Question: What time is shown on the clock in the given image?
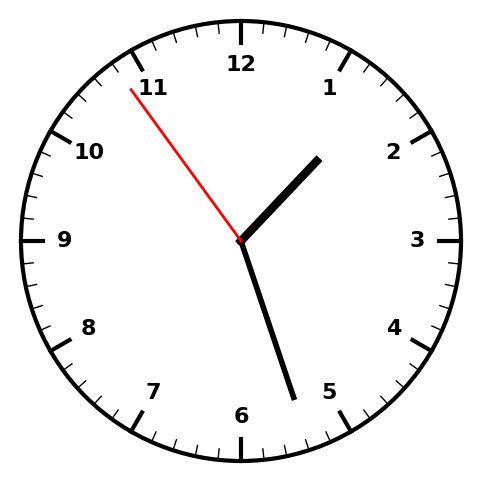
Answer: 01:26:54